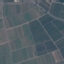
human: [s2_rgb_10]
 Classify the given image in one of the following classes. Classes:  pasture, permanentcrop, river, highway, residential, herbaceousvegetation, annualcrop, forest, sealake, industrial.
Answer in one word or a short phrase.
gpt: PermanentCrop